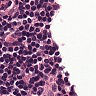
Metastatic tissue present: no